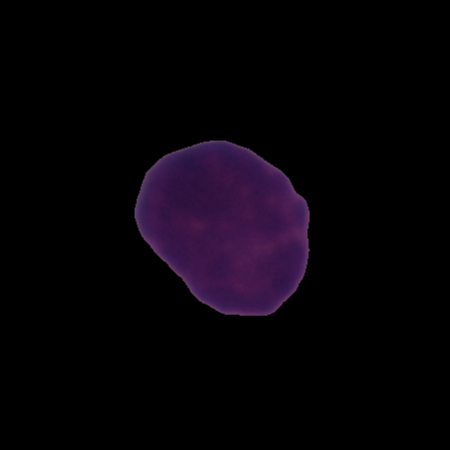
Label: healthy